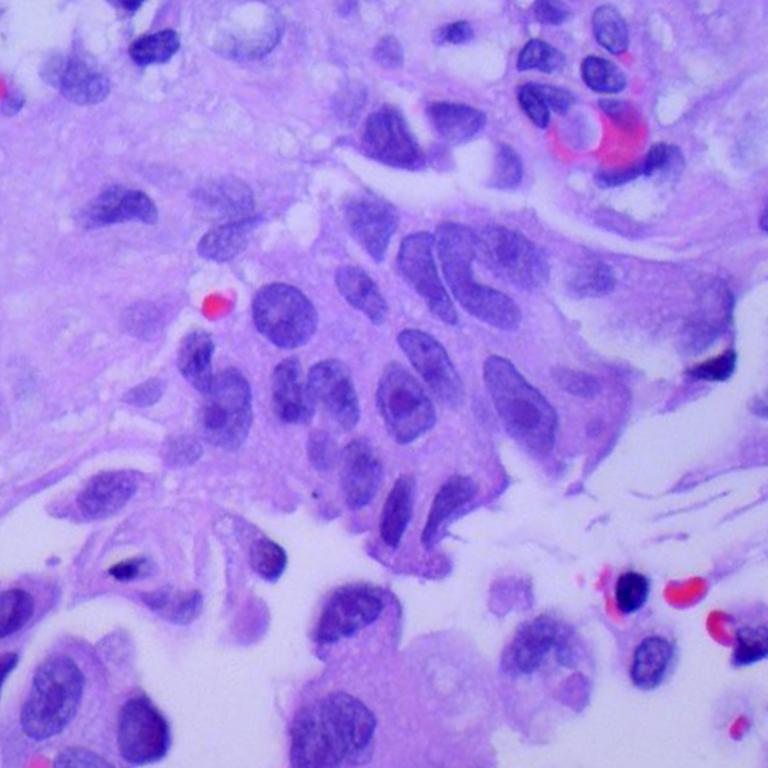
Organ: lung
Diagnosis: adenocarcinomas